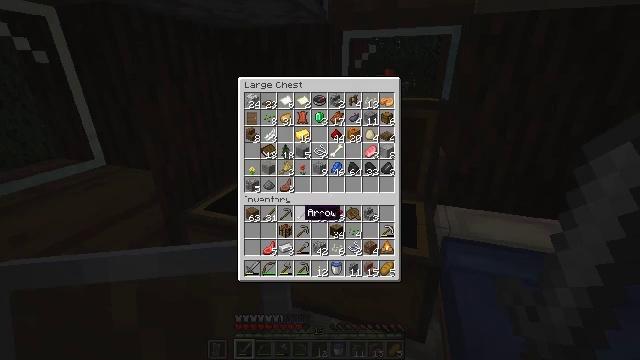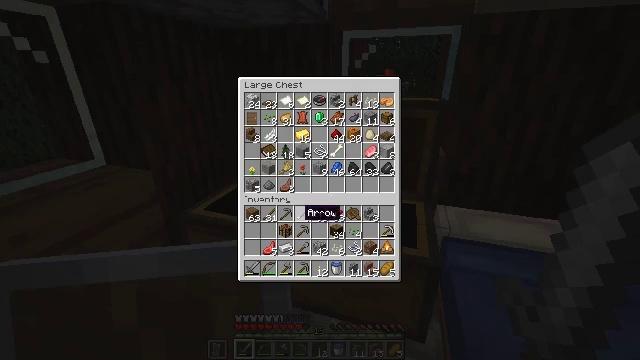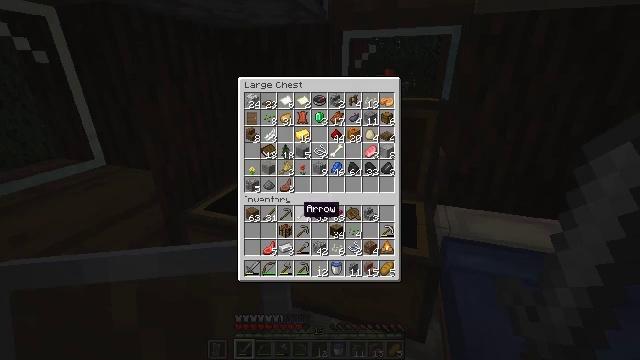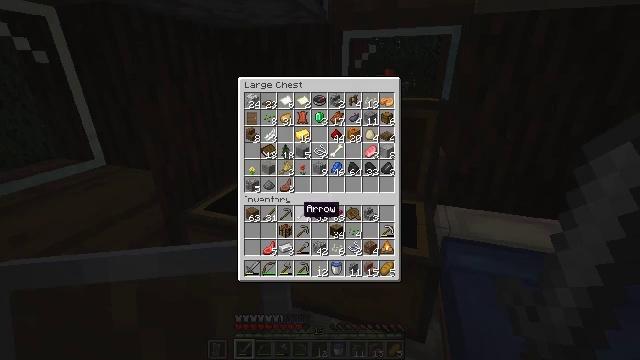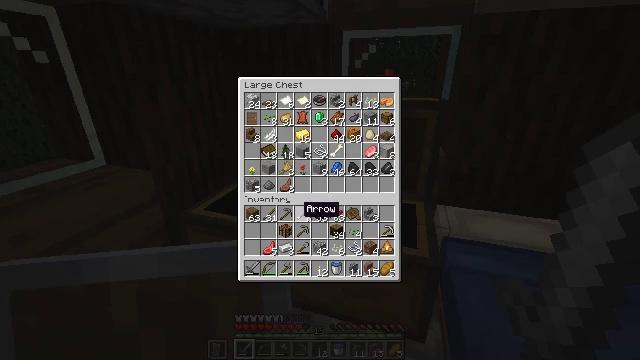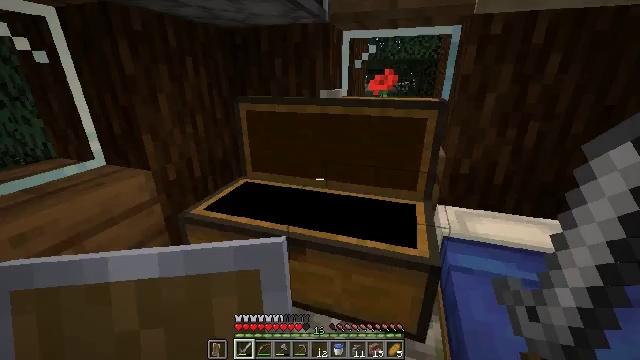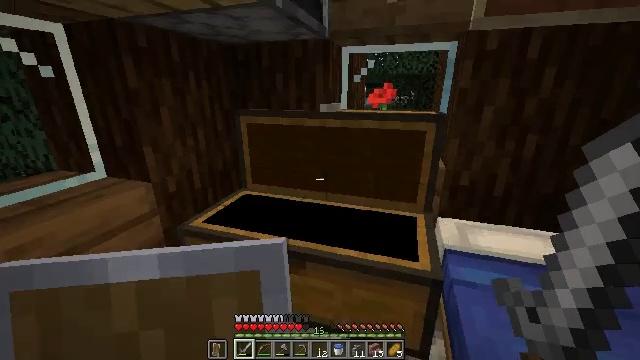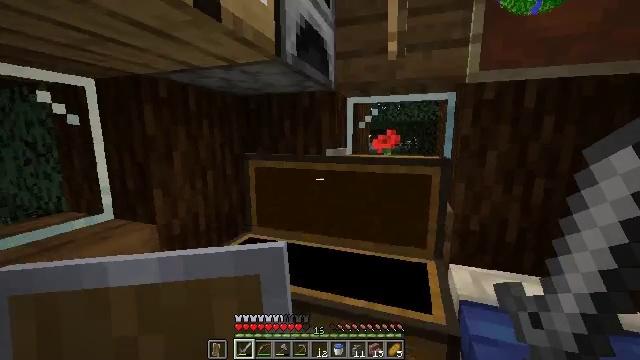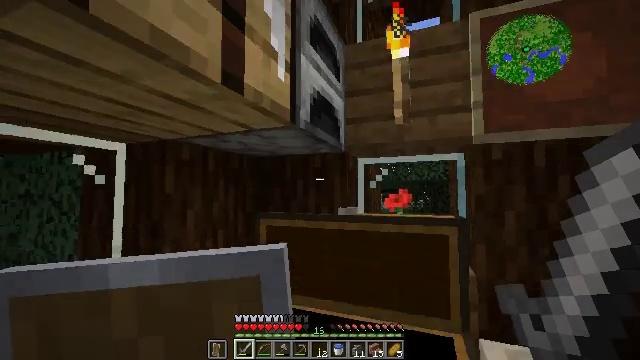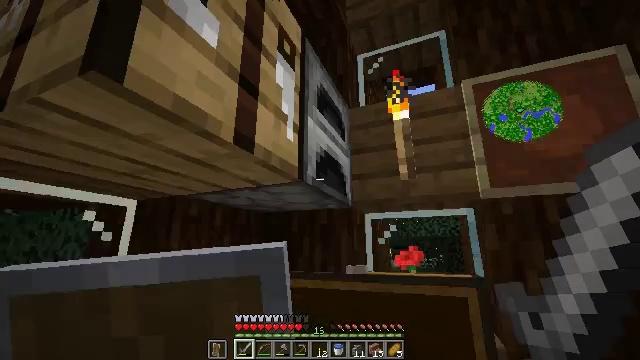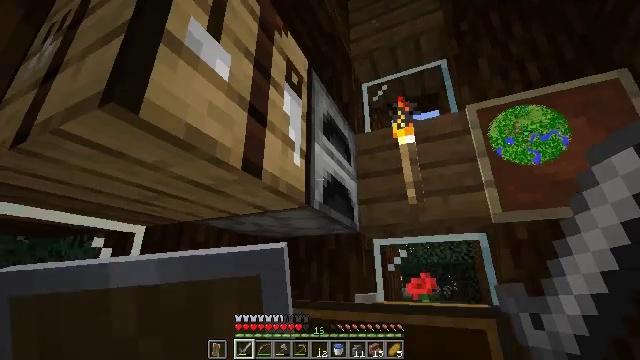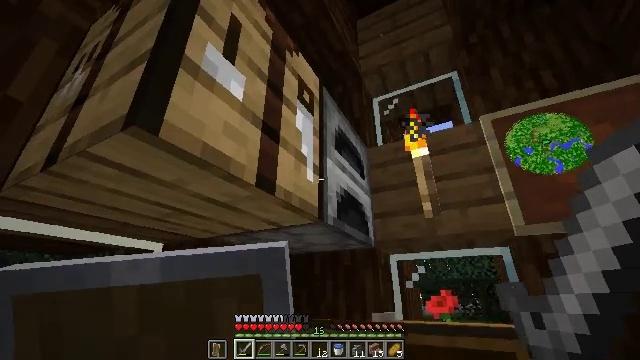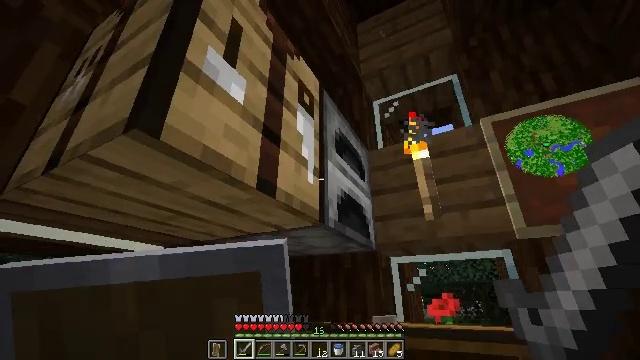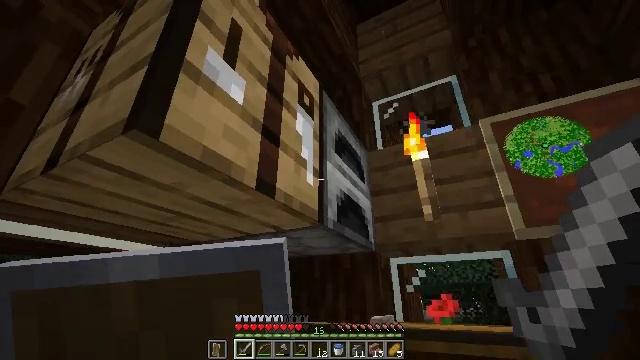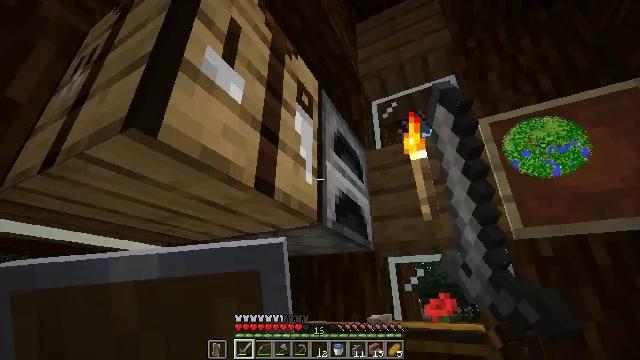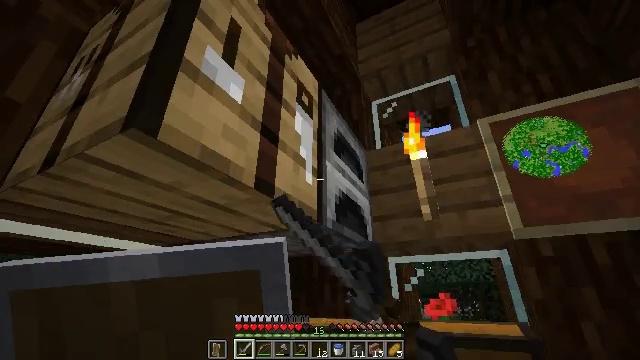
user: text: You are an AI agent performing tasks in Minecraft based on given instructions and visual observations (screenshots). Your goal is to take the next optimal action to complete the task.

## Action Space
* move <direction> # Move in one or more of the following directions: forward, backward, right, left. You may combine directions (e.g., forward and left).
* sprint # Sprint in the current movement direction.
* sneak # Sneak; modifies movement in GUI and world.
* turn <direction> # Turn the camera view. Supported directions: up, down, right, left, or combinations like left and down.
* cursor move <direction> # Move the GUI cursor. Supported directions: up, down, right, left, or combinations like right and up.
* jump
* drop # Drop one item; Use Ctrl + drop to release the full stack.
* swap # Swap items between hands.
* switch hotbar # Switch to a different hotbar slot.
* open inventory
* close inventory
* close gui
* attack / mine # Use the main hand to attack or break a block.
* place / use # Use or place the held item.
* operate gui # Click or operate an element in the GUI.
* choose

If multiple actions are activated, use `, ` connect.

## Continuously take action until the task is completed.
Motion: motion action
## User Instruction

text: Interact with the crafting table to craft a loom.
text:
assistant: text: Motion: sneak
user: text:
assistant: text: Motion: sneak
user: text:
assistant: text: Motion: no_op
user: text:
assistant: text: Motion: no_op
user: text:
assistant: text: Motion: no_op
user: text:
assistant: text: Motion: turn up, close gui
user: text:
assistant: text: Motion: turn left and up
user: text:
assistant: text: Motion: turn left and up
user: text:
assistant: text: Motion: turn left and up
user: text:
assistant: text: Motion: turn left and up
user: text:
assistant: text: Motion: turn left and up
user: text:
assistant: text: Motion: no_op
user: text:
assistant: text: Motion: use / place
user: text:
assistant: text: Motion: use / place
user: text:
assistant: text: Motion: no_op
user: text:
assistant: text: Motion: turn right
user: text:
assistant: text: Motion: no_op
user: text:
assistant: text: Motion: open gui
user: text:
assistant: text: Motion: no_op
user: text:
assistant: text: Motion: no_op
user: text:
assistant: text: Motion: no_op
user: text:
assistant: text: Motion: no_op
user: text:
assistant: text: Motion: no_op
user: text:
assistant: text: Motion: no_op
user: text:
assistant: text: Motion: no_op
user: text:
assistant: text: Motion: close gui
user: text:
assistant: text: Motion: turn right
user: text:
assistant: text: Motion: use / place
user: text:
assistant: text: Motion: use / place
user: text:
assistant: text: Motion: use / place